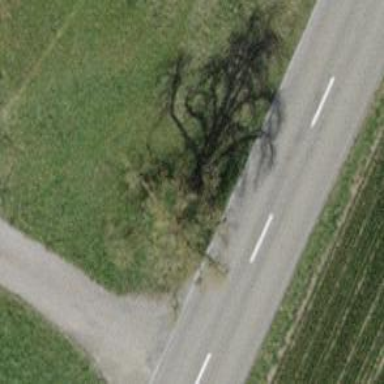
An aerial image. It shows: Single tag "natural: tree."